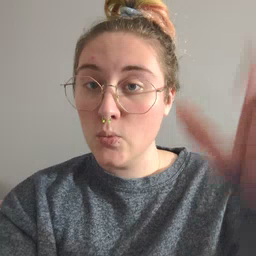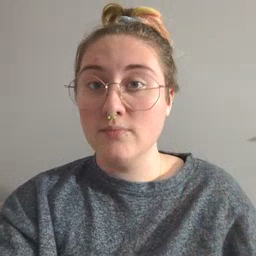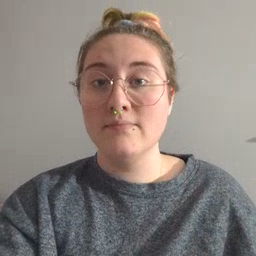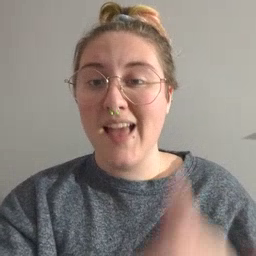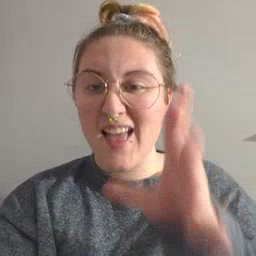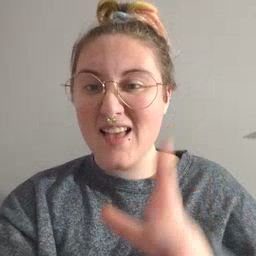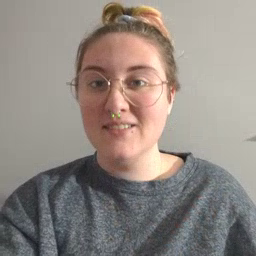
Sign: hate